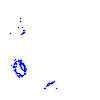
Particle: kaon